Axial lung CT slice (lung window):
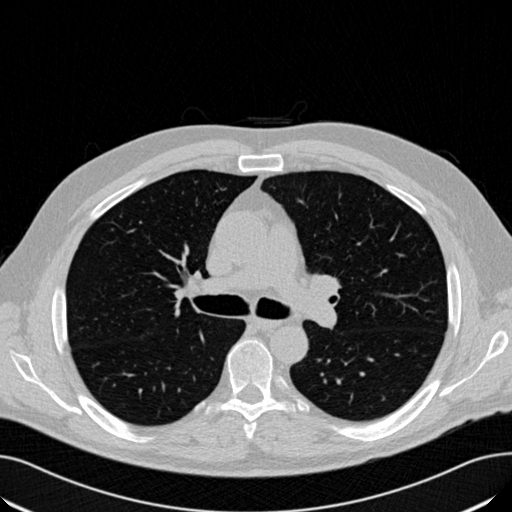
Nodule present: no